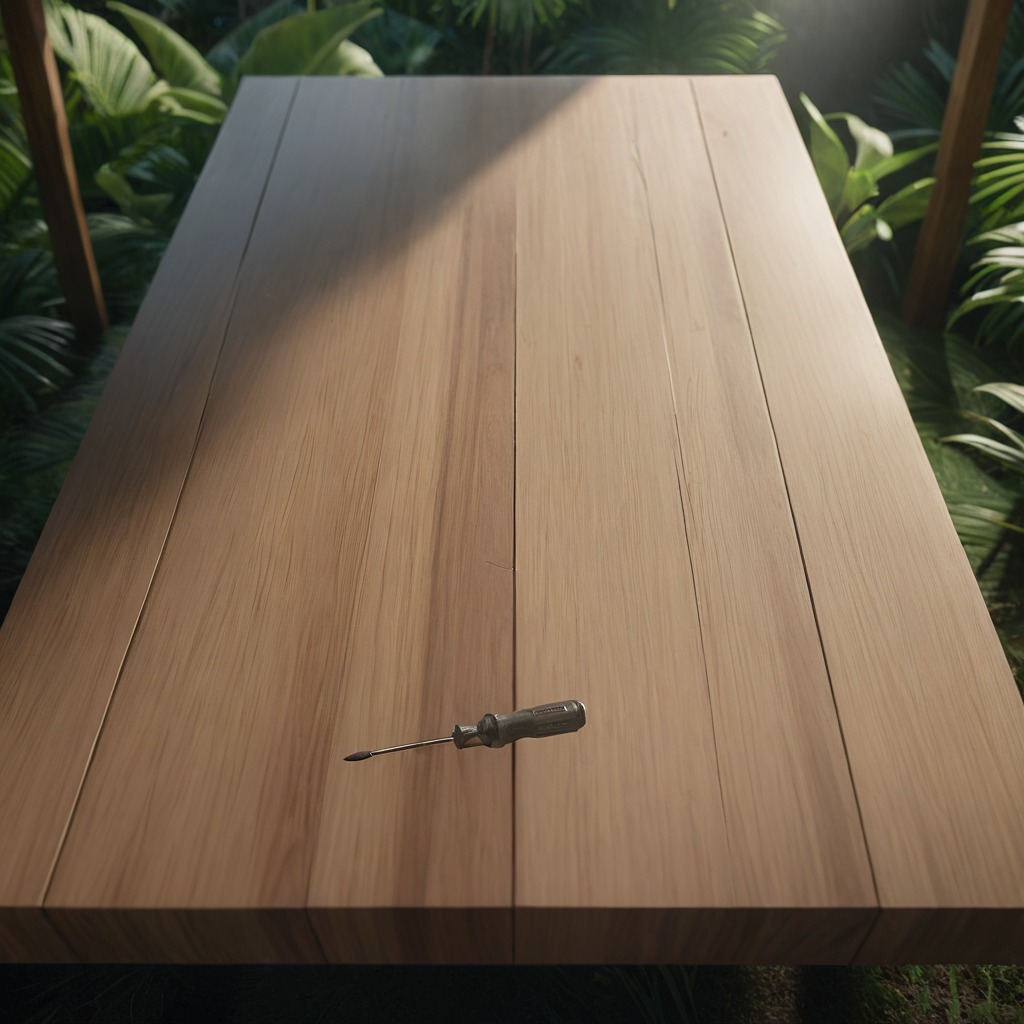
A screwdriver is lying on the wooden table.